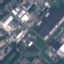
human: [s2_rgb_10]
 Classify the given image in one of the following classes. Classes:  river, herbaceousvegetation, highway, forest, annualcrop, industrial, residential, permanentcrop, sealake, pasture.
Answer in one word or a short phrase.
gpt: Industrial